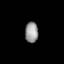
Tissue: lung
Cell type: Epithelial cells
Senescence score: 0.1719
Nuclear area (px): 263
Mean DAPI intensity: 151.901